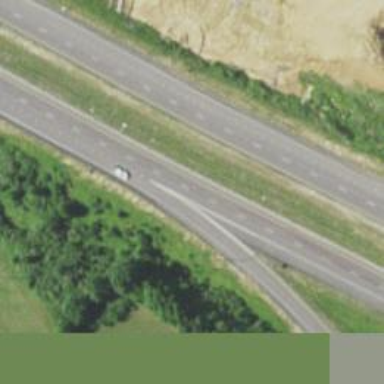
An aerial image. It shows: Motorway junction.